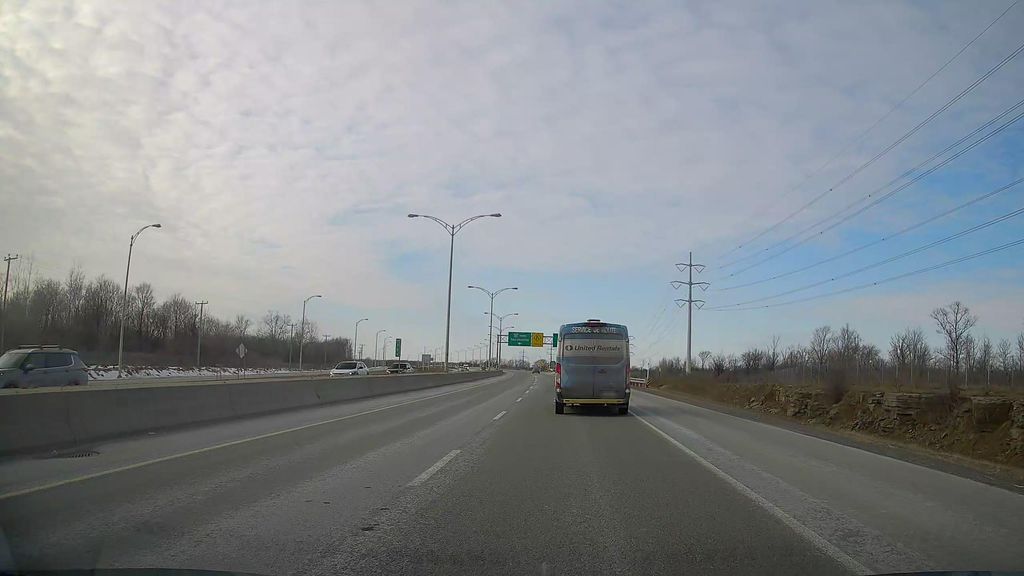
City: montreal